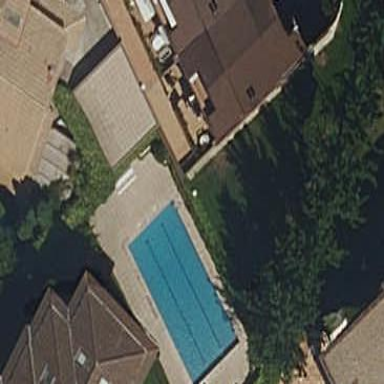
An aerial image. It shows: Swimming pool located in leisure land.